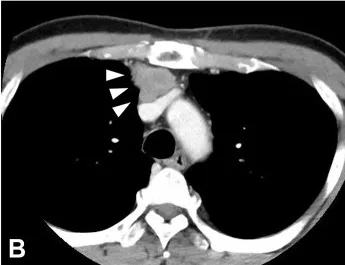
(B) Computed tomography image of the patient's chest. A mediastinal tumor was detected (arrowheads).
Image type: radiology (ct)